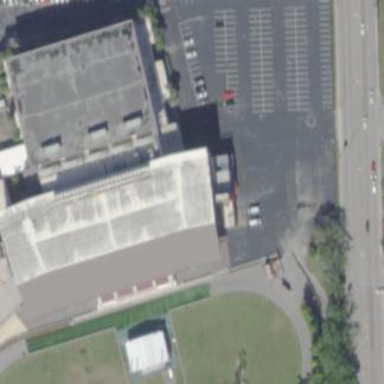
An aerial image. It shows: Sports center building.